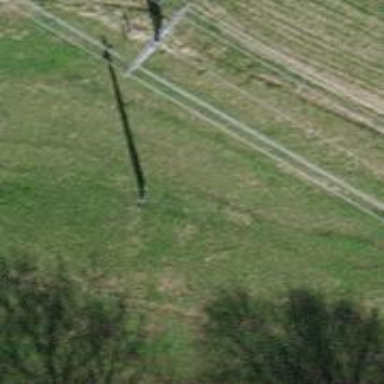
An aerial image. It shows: Power pole.